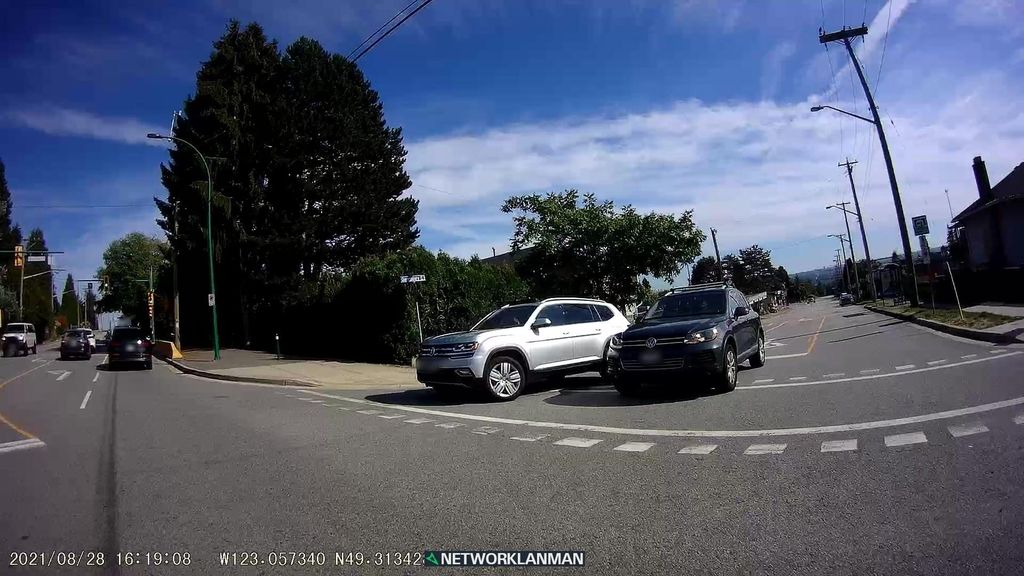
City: vancouver